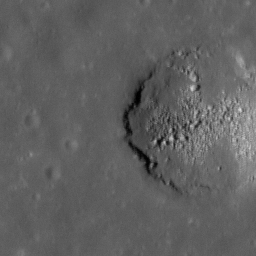
Pit: North Procellarum 2 Pit
Host crater: Oceanus Procellarum
Host type: mare
Lunar coordinates: latitude 35.343, longitude 314.345